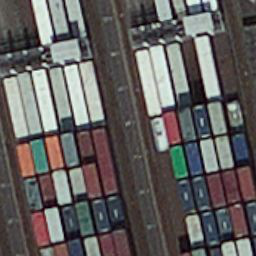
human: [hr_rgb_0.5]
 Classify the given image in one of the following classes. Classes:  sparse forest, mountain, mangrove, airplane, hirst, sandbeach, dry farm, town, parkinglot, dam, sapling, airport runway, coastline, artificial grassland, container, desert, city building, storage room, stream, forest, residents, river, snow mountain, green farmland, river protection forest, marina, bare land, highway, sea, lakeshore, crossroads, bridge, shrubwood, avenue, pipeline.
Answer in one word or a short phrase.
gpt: container